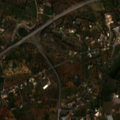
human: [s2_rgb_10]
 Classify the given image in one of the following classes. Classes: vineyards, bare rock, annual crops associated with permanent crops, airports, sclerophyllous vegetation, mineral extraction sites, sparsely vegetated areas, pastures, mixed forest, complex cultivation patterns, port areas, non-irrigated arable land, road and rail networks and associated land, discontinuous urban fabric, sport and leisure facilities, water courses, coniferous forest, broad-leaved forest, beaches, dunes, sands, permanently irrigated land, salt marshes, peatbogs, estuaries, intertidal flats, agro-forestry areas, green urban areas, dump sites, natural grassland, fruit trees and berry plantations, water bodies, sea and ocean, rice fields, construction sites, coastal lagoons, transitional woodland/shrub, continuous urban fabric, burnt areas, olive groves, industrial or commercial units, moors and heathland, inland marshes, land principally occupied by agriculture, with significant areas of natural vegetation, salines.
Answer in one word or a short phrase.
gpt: fruit trees and berry plantations, annual crops associated with permanent crops, complex cultivation patterns, land principally occupied by agriculture, with significant areas of natural vegetation, sclerophyllous vegetation